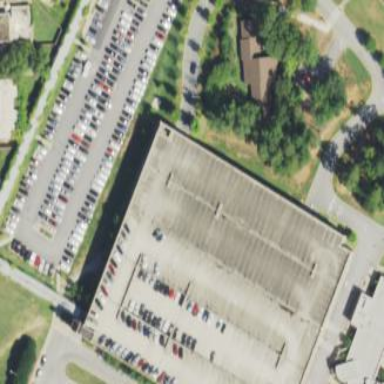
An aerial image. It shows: Multi-storey parking building.